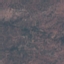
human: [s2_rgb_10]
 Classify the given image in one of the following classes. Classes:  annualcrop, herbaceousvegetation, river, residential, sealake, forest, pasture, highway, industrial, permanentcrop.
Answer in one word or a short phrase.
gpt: HerbaceousVegetation